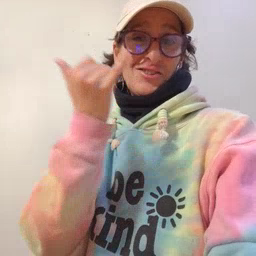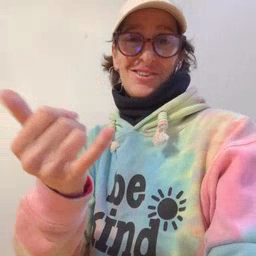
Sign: callonphone